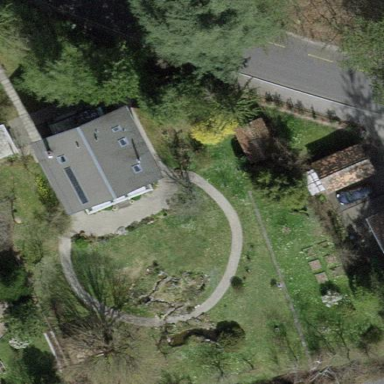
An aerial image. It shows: Garden surrounded by fence.